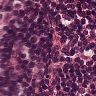
Metastatic tissue present: no